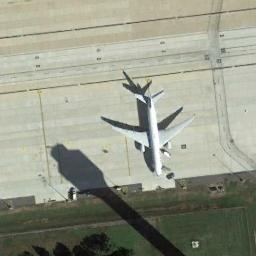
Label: airplane